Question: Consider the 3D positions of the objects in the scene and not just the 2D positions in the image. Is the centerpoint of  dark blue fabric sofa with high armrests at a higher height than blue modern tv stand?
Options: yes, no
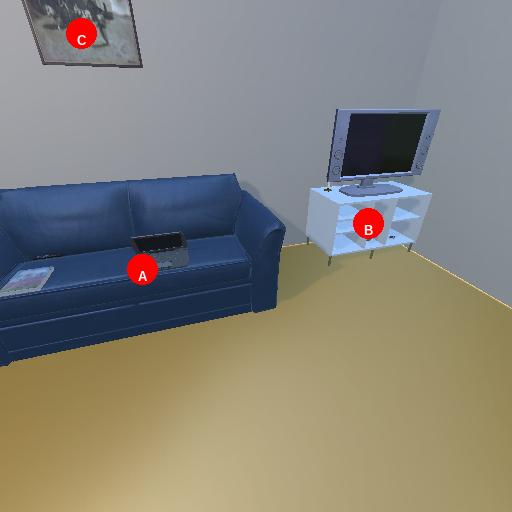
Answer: yes